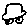
Label: car